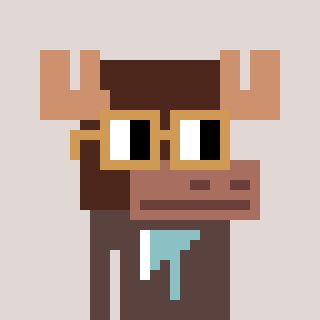
a pixel art character with square brown glasses, a moose-shaped head and a darkbrown-colored body on a warm background